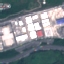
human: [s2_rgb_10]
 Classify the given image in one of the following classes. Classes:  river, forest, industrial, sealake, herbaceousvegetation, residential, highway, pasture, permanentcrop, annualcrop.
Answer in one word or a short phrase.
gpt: Industrial